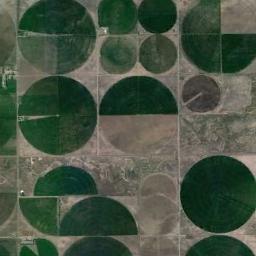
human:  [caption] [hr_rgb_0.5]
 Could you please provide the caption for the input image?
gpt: There are some big and some small circle farmland in the bare land .

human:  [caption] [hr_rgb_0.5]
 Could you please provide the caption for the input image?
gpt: Many green and tan mixed circular farmland of different sizes, Including irregular and semicircular .

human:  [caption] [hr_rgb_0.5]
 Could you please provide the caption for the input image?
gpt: Several dark green circular or fan-shaped farmlands with different radii and radians are on the wasteland .

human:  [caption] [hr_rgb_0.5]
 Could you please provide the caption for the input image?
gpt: The circular farmland is divided into different areas .

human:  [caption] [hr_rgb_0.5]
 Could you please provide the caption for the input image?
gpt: There are many circular farmlands of different sizes distributed irregularly .